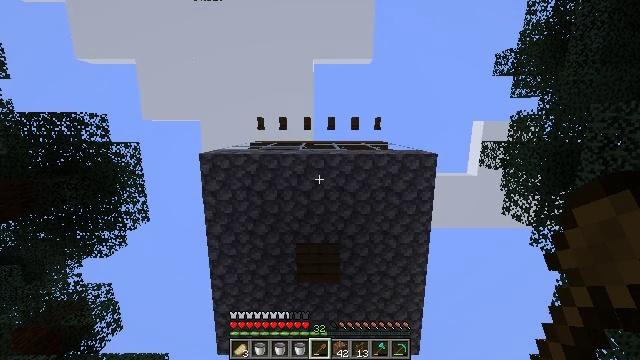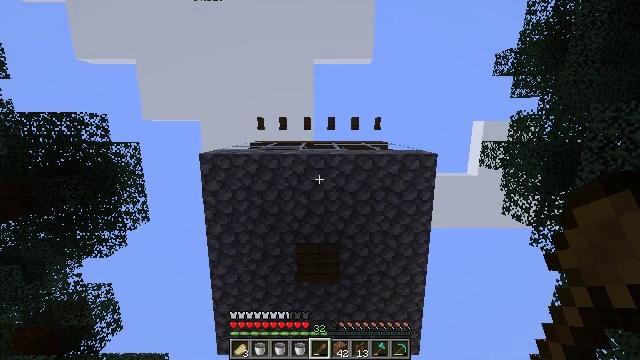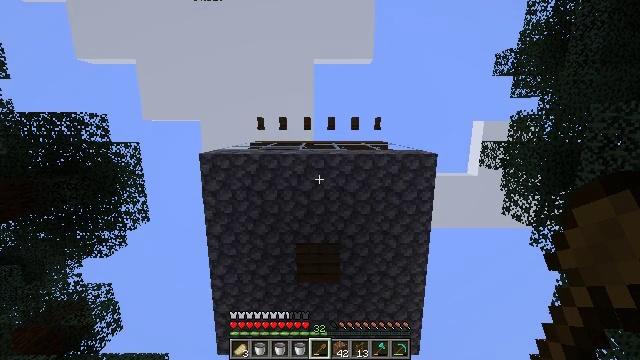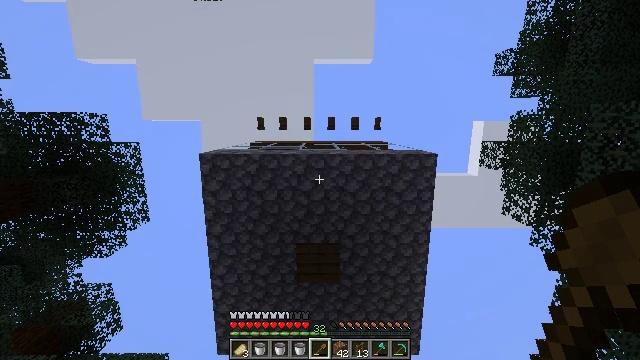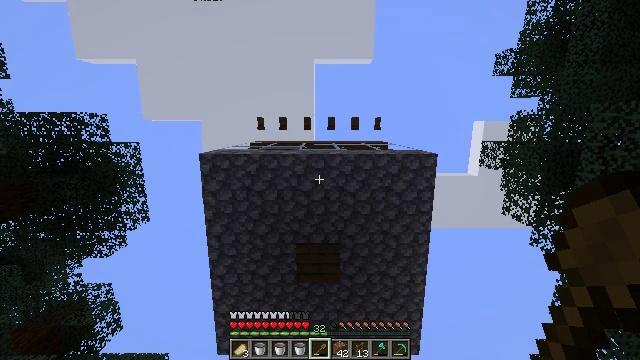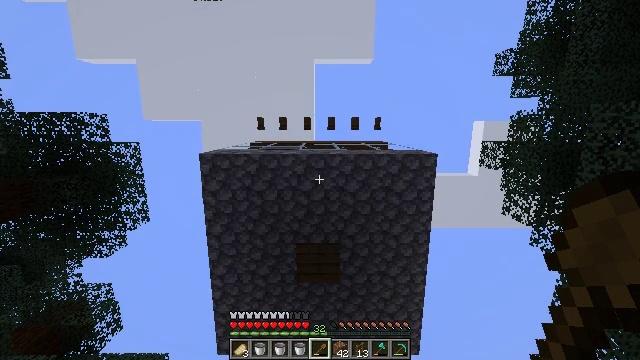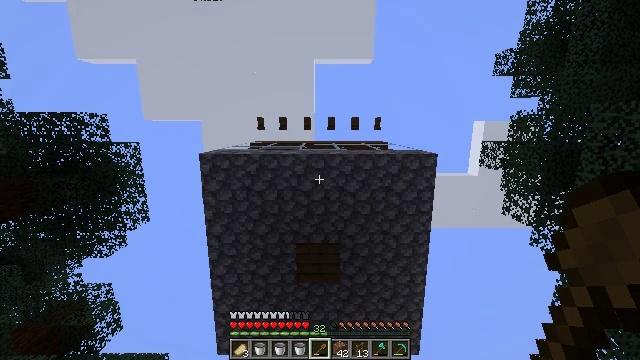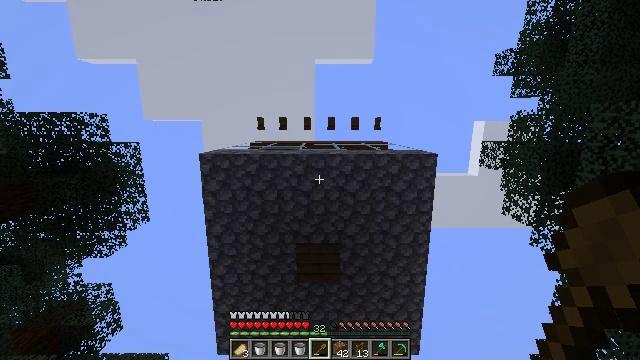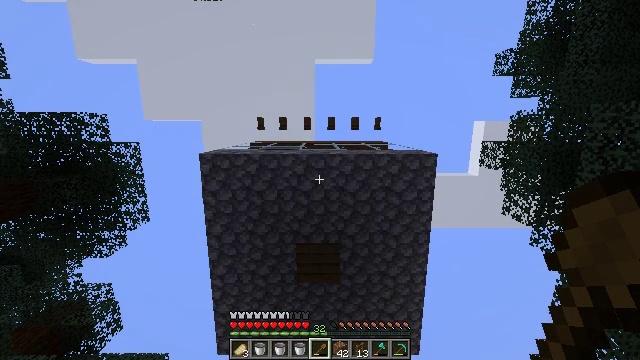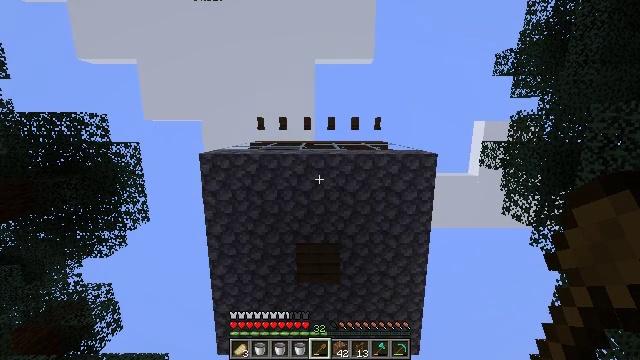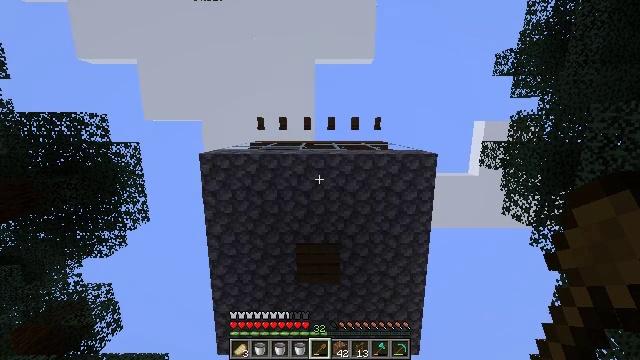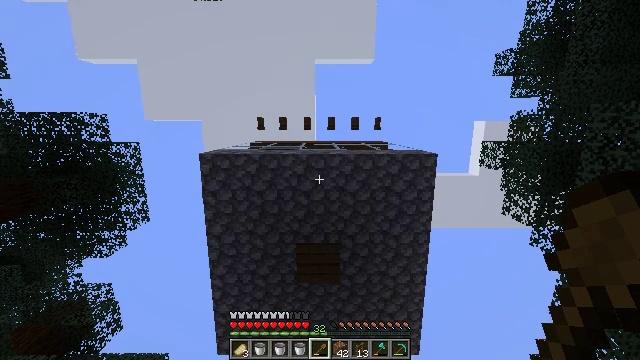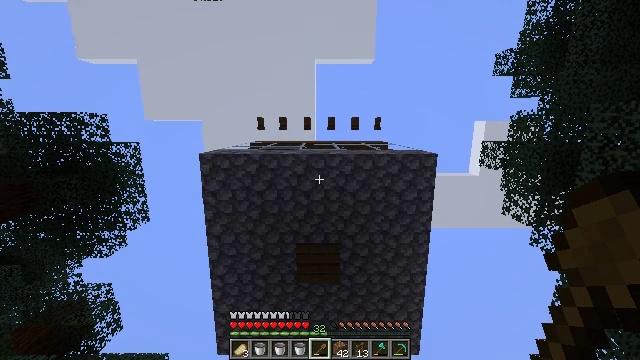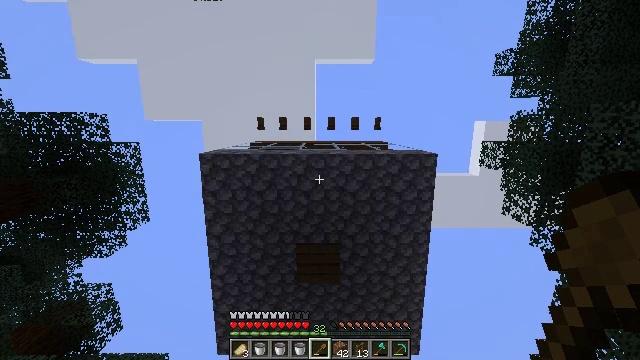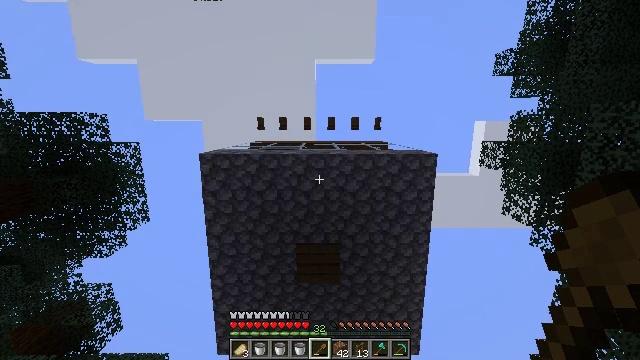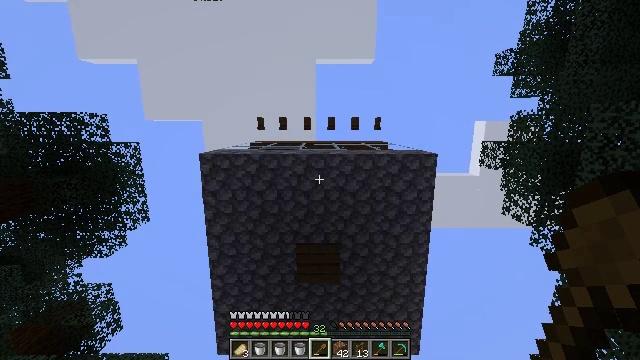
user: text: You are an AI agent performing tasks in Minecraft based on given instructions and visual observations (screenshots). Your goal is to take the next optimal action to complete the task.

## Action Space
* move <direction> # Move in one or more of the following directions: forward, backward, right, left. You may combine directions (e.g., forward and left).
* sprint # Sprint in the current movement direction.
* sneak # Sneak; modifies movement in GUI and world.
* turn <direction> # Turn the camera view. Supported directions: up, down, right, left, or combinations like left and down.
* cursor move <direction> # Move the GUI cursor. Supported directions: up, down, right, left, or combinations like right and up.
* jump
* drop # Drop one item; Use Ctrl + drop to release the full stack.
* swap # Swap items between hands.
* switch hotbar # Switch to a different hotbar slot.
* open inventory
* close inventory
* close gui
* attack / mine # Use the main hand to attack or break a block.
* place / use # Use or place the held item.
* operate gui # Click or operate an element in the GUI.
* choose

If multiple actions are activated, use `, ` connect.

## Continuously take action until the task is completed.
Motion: motion action
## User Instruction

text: Break the potato plant to gather potatoes.
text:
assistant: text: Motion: no_op
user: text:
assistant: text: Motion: no_op
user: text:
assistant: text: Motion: no_op
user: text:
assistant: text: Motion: no_op
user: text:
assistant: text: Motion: no_op
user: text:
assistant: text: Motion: no_op
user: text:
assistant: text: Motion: no_op
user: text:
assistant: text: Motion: no_op
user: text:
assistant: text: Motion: no_op
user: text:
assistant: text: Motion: no_op
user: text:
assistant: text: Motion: no_op
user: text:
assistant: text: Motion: no_op
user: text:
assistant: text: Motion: no_op
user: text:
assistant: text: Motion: no_op
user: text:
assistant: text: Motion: no_op
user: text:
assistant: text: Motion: no_op
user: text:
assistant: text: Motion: no_op
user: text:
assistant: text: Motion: no_op
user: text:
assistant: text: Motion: no_op
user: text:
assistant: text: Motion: no_op
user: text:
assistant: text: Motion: no_op
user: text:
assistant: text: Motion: no_op
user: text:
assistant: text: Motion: no_op
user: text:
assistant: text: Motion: no_op
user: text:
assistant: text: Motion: no_op
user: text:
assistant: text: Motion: no_op
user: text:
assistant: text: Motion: no_op
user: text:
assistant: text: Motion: no_op
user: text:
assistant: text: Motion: no_op
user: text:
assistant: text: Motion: no_op